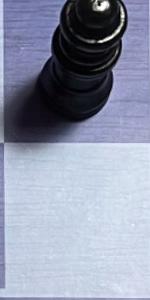
Label: Empty